Field crop: tomato
Growth stage: 1
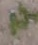
Species: portulaca